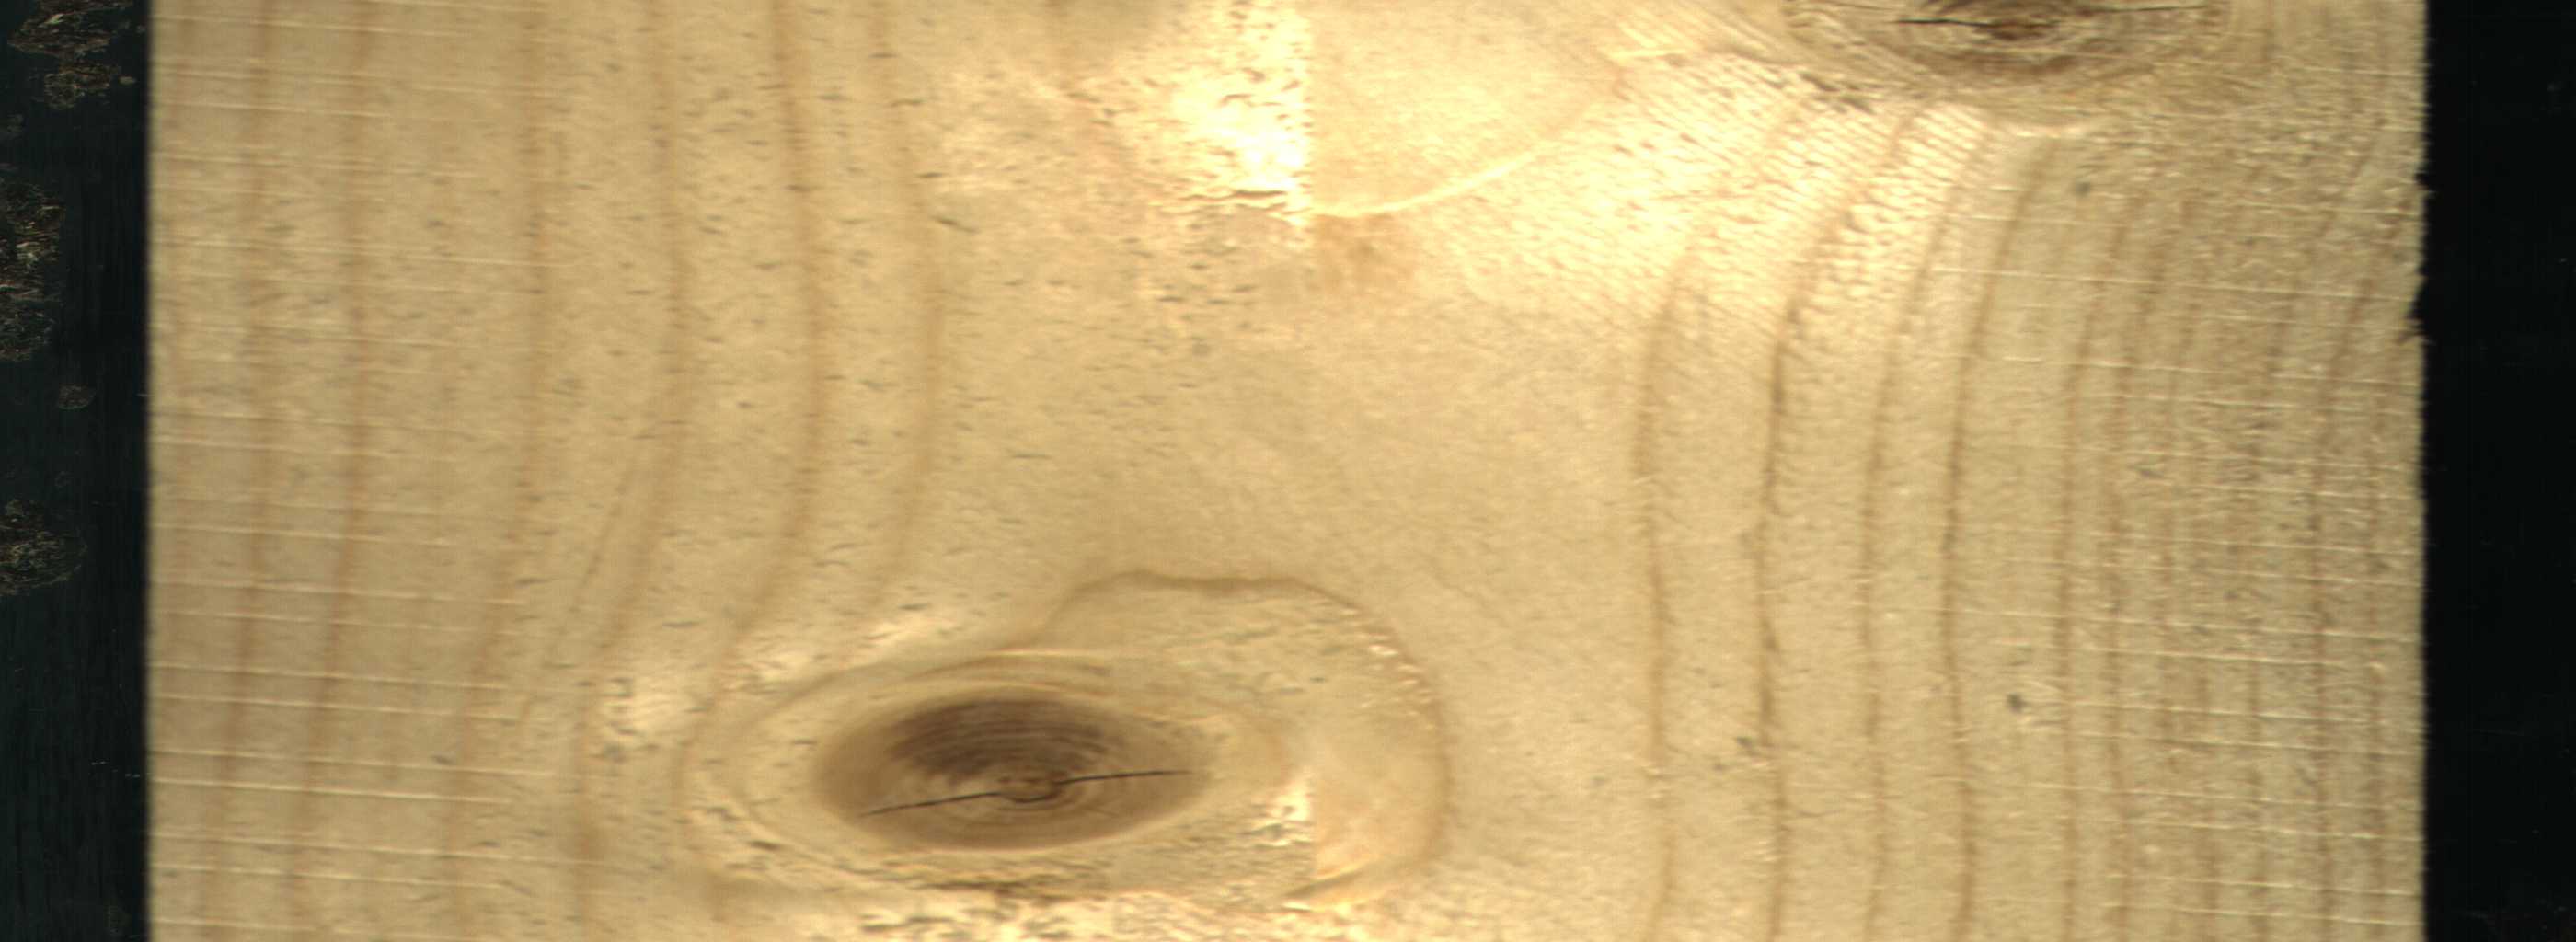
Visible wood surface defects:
knot_with_crack
knot_with_crack